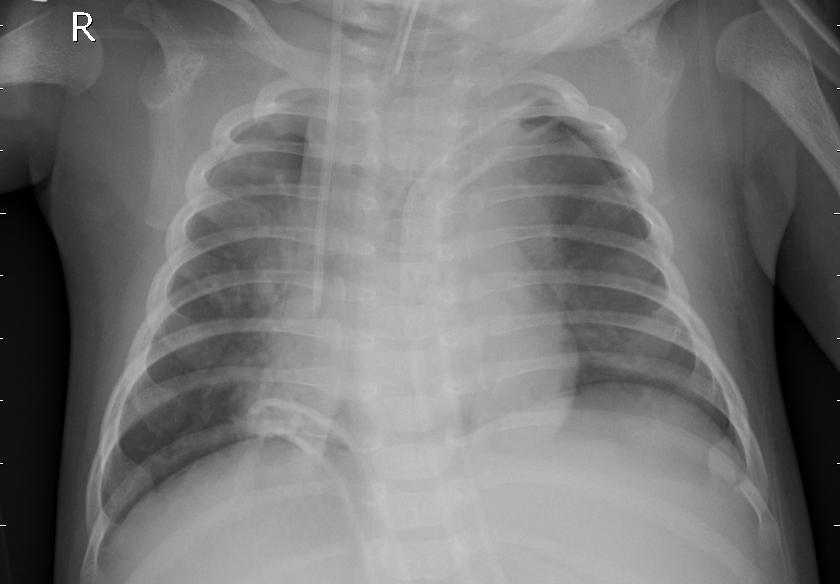
Diagnosis: PNEUMONIA